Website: apple-inc
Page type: account-selection
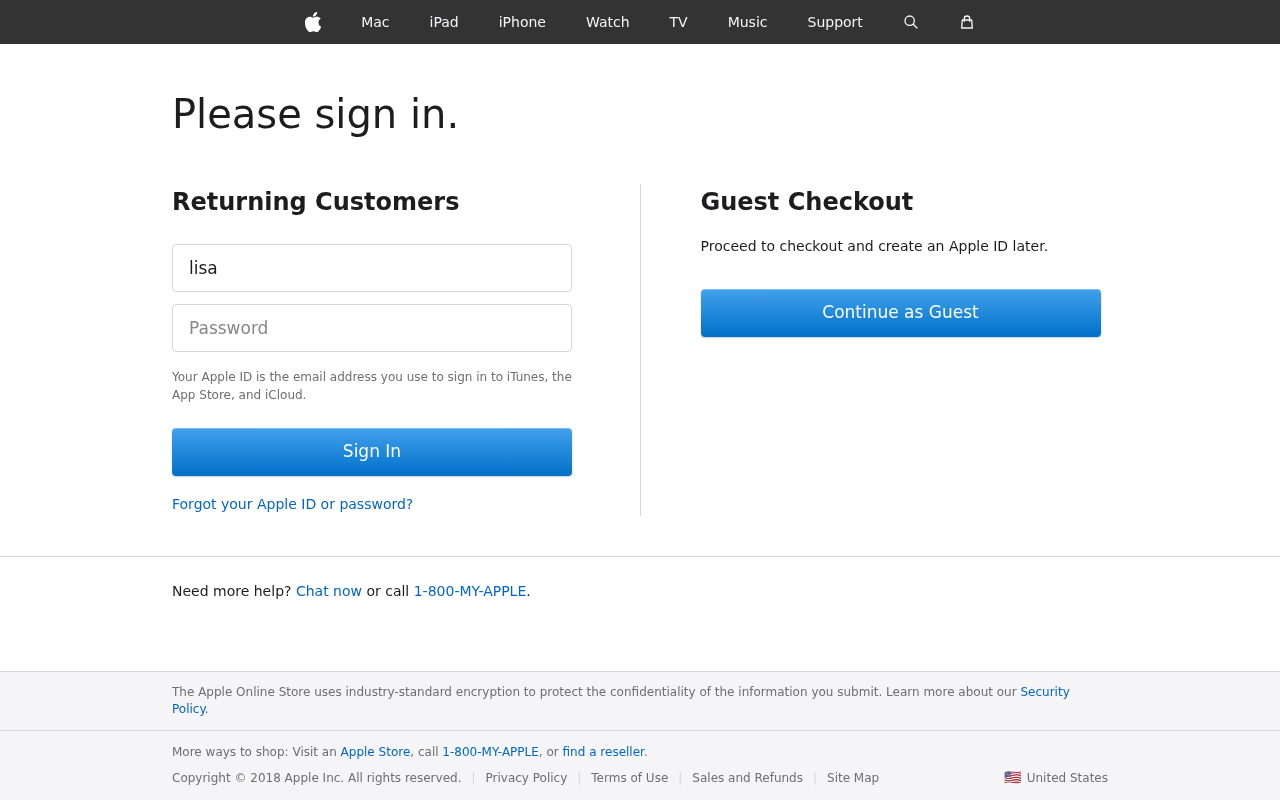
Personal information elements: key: PII_LOGIN_USERNAME
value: lisa_schmidt